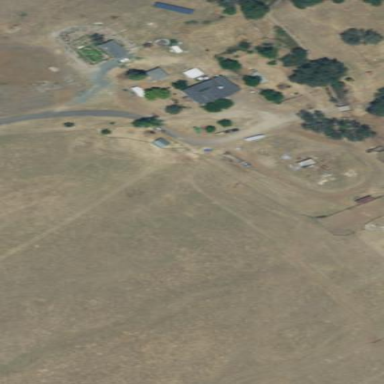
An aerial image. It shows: Farmyard area.